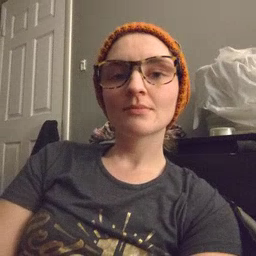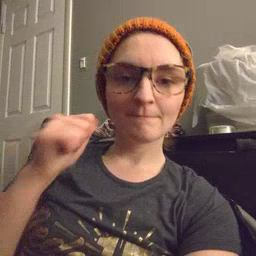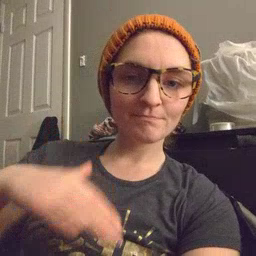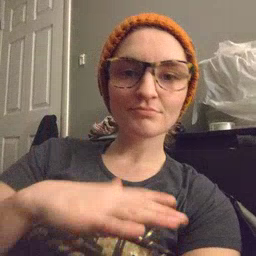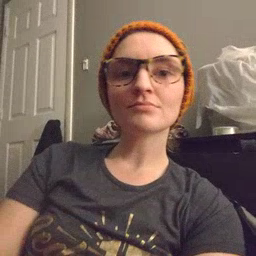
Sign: backyard